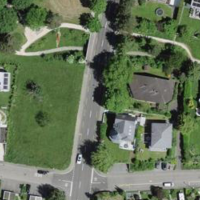
EUNIS habitat code: 55
Species observed at this site:
Prunus spinosa